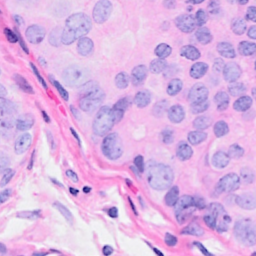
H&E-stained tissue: Breast